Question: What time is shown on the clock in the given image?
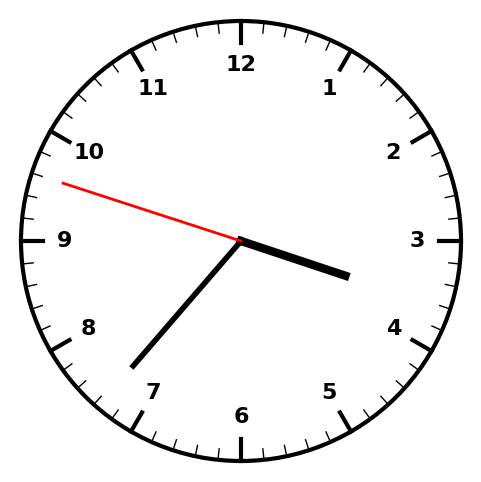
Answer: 03:36:48